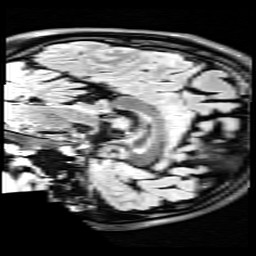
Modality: T2w
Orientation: sagittal
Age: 24
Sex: female
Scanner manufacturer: siemens
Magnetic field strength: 3 T
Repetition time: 9 s
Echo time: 0.081 s